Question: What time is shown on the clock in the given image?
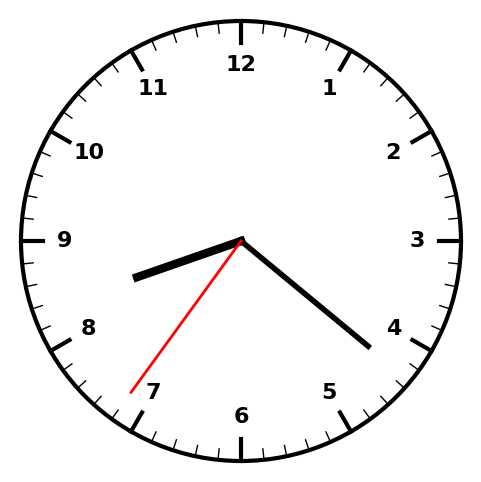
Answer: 08:21:36